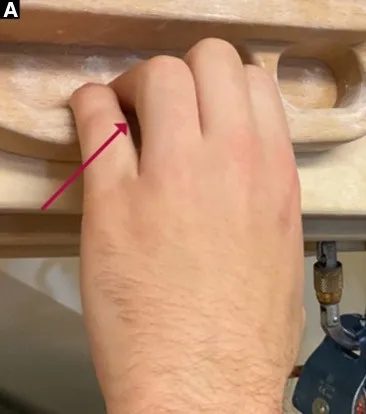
(A) Left hand hanging on a fingerboard with fifth digit abduction, MCP flexion, and PIP extension.
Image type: medical_photograph (skin_photograph)